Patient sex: M
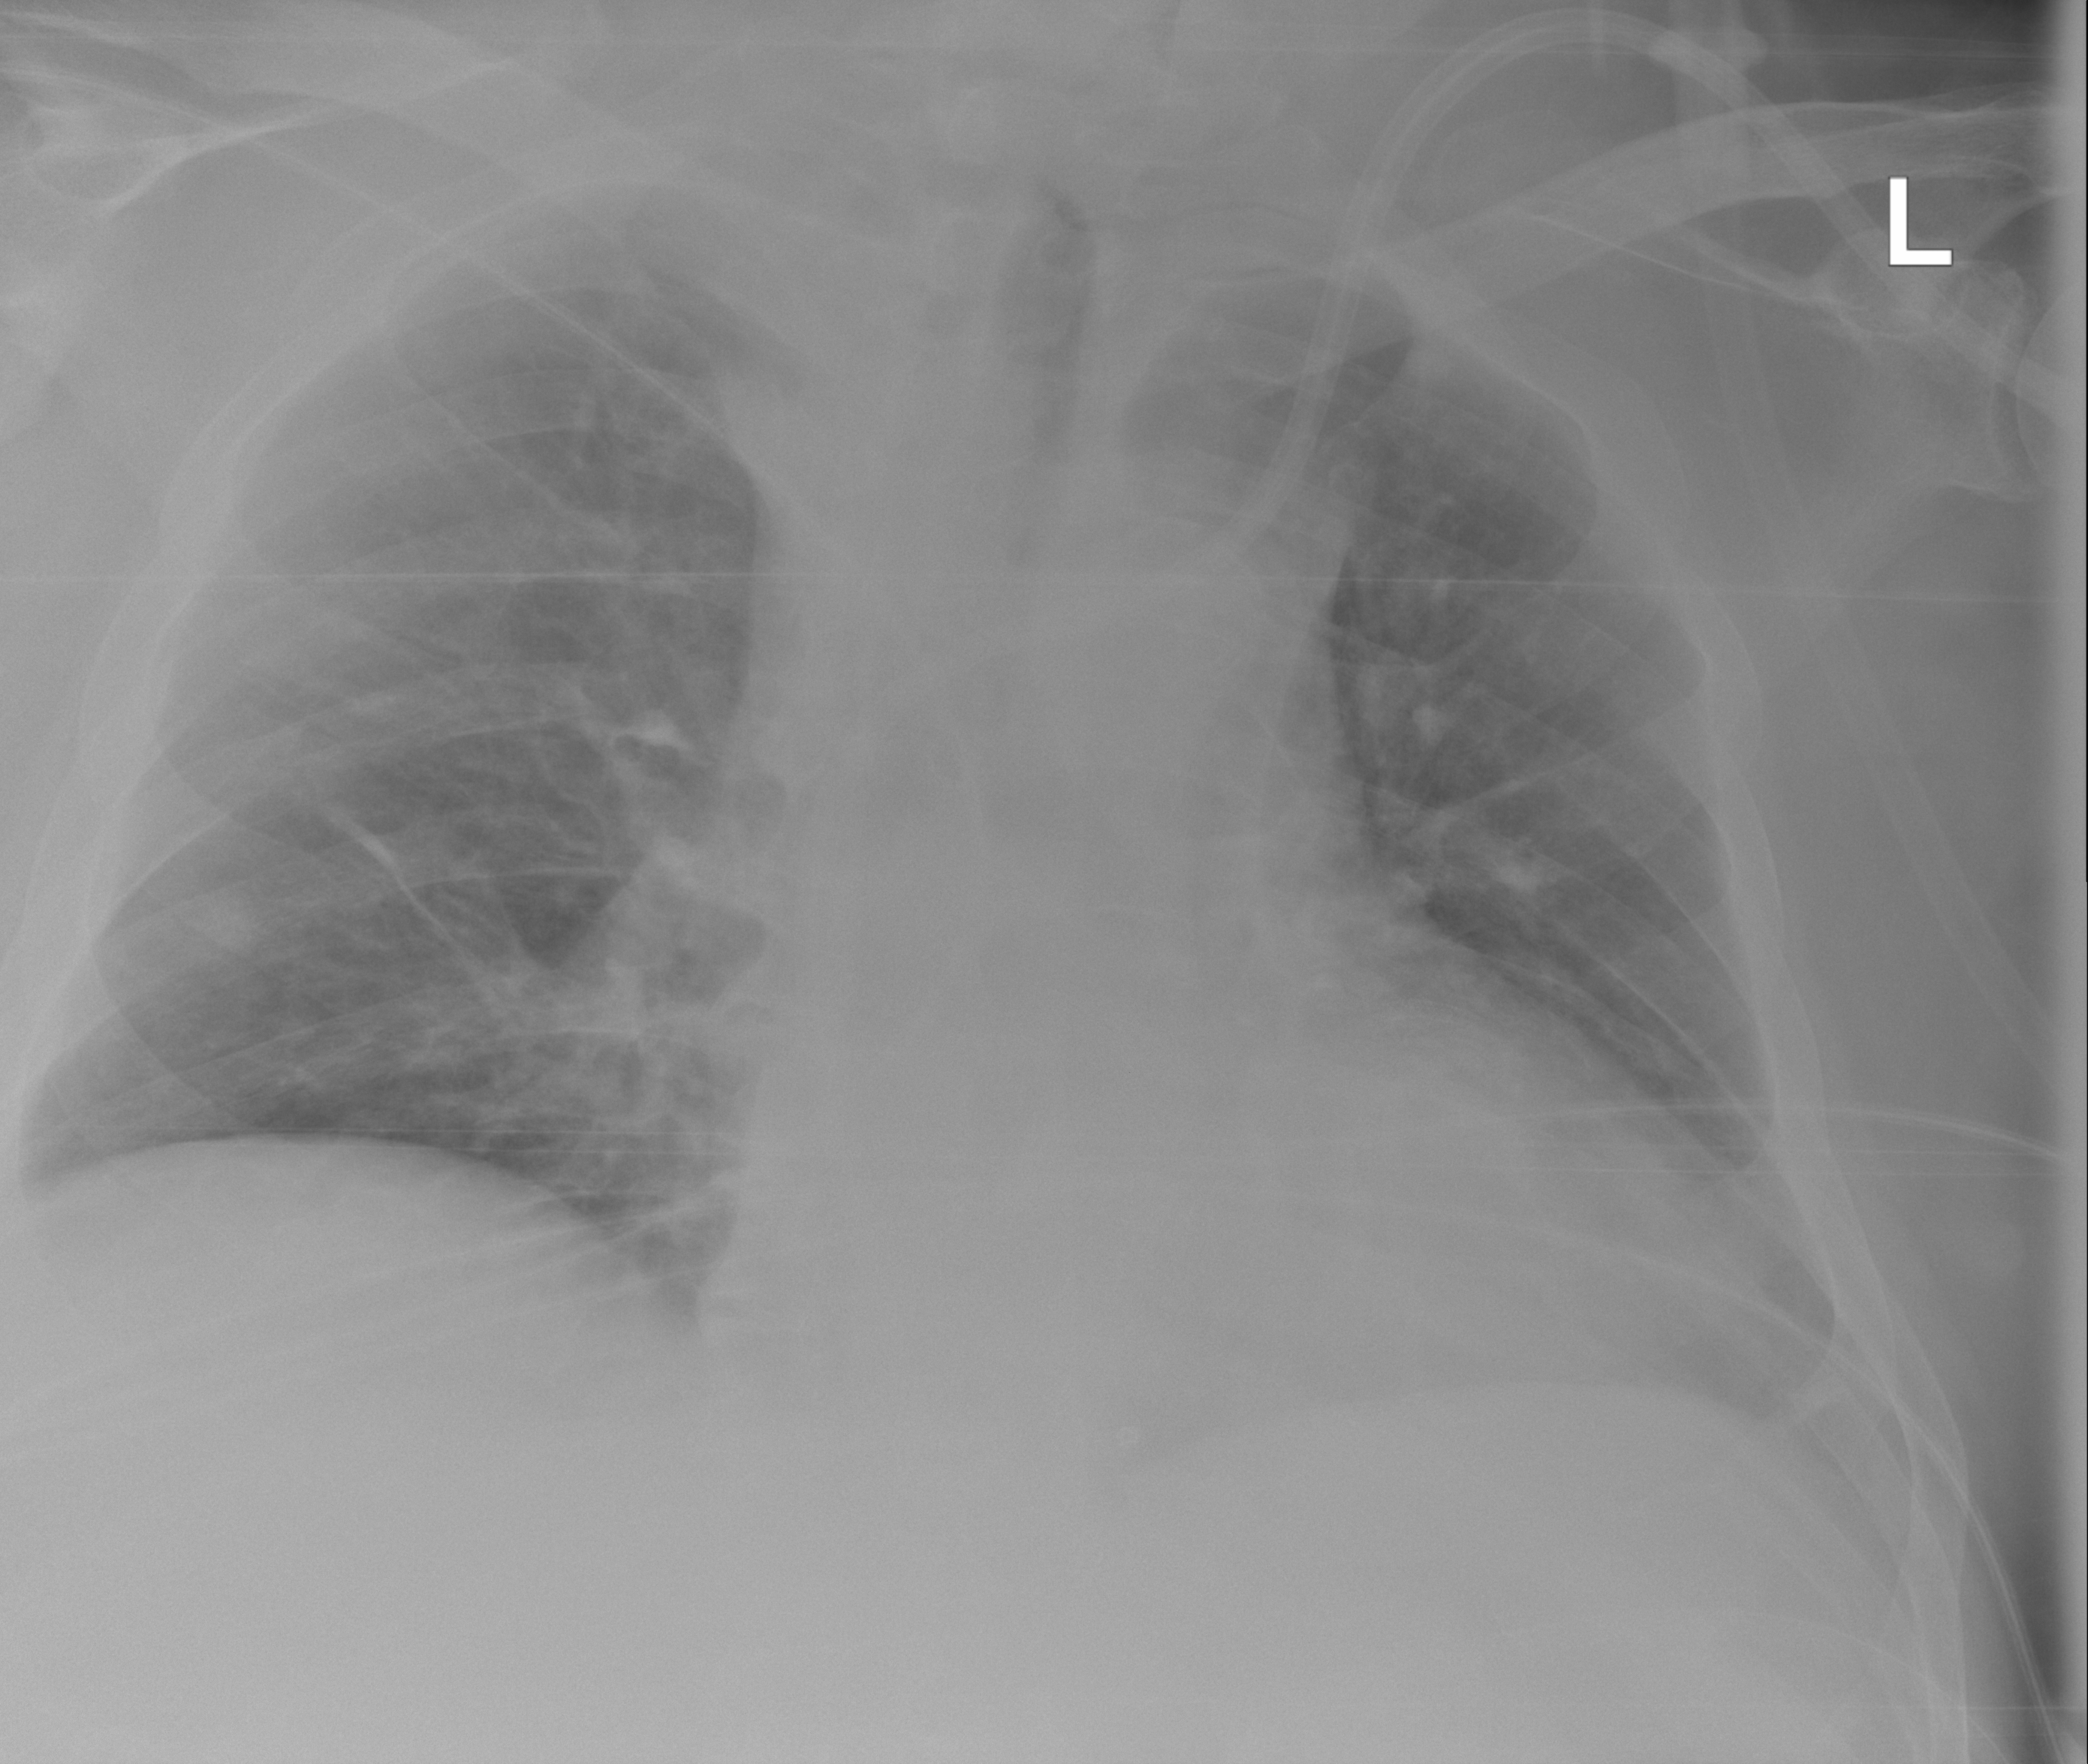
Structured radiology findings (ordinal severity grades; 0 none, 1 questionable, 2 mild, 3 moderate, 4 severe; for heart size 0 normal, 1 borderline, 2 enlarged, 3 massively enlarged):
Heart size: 2
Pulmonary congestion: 0
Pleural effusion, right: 0
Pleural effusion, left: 0
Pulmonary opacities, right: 1
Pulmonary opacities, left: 0
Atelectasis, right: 0
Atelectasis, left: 0